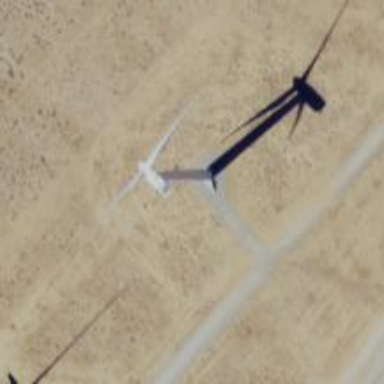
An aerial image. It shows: Wind generator with horizontal axis. The wind turbine is from Vestas.